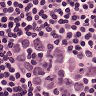
Metastatic tissue present: no